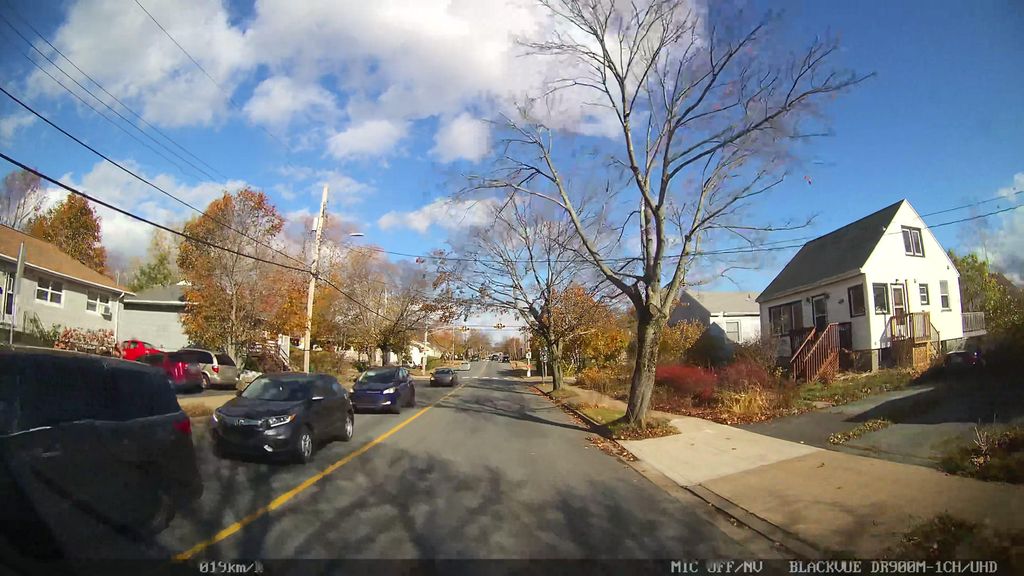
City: halifax